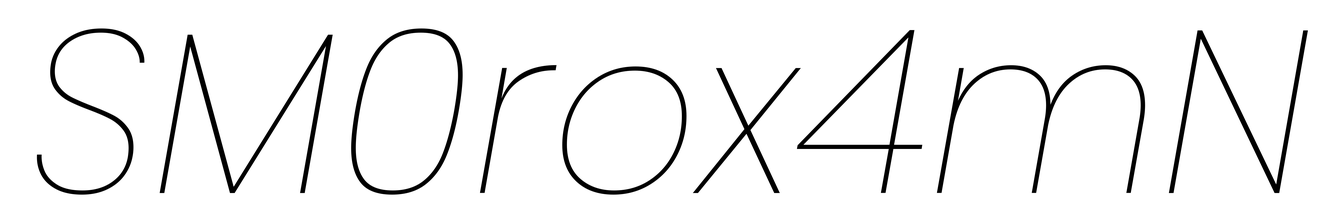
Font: Poppins-ThinItalic